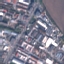
Land use / land cover: Industrial